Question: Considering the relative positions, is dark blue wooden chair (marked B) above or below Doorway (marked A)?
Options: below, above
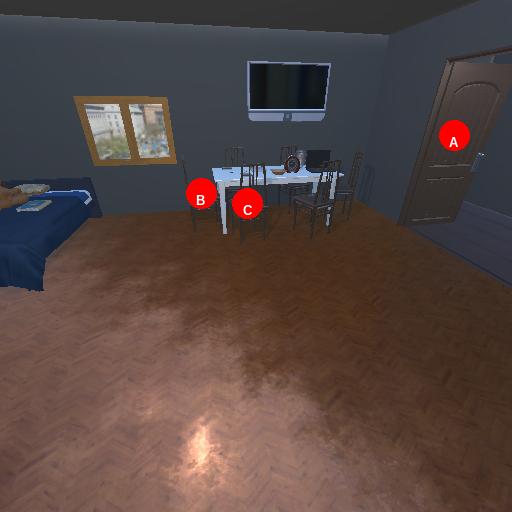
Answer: below